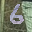
Label: 6